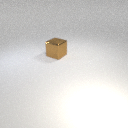
large brown metal cube